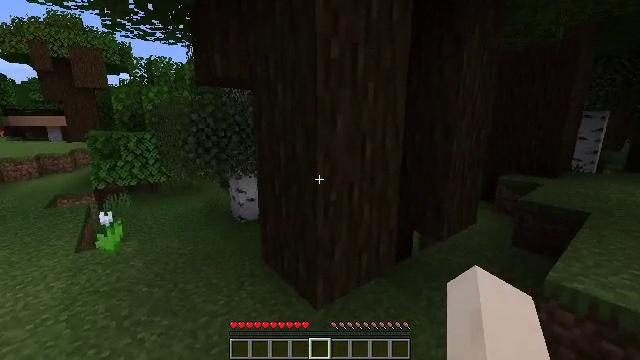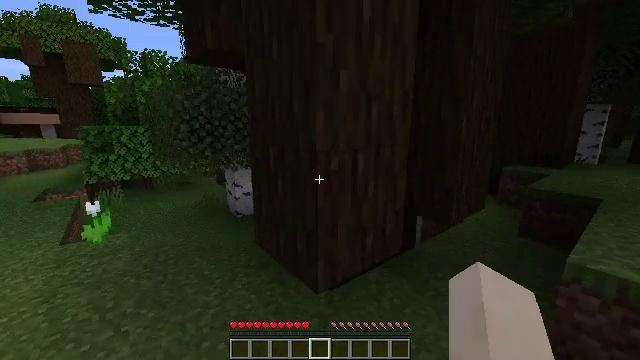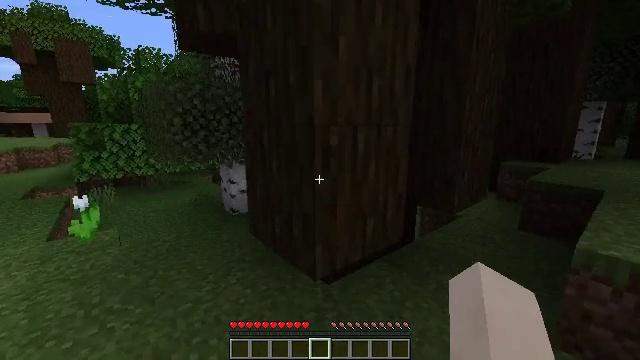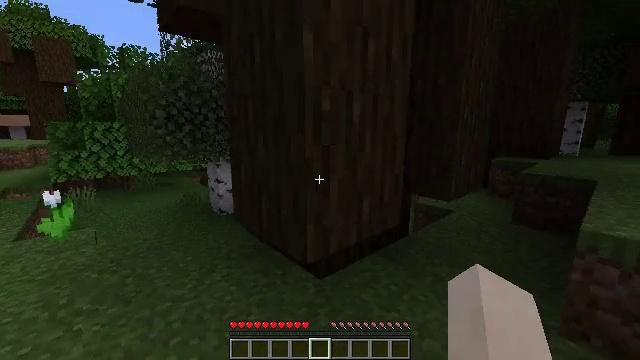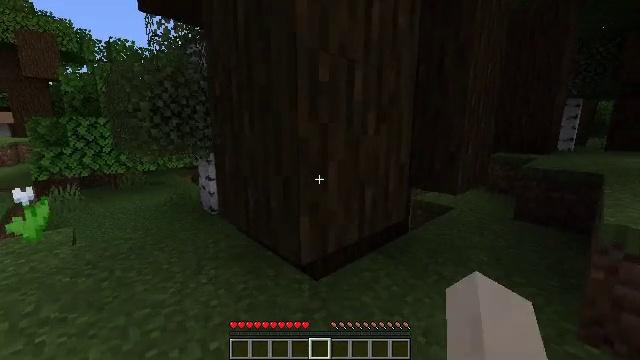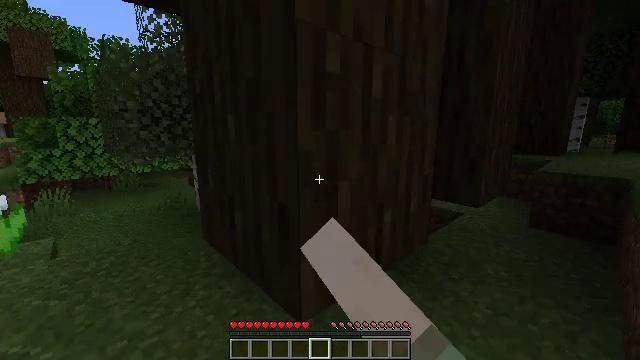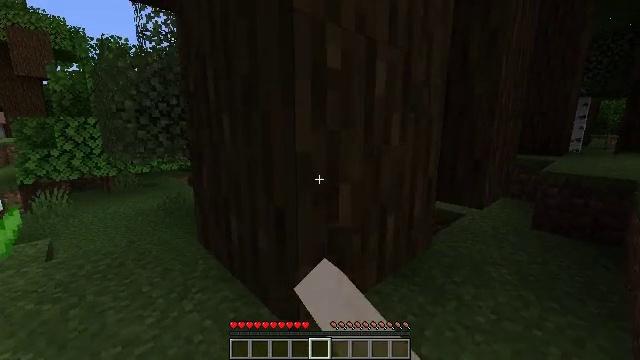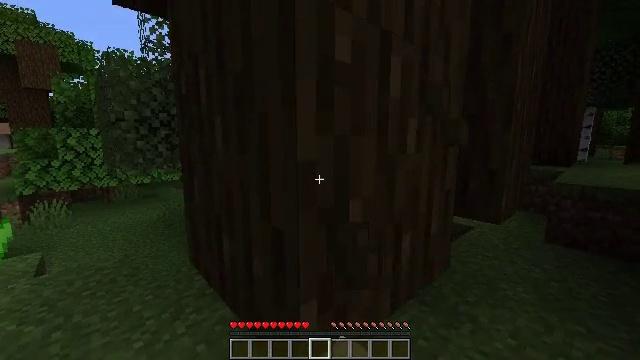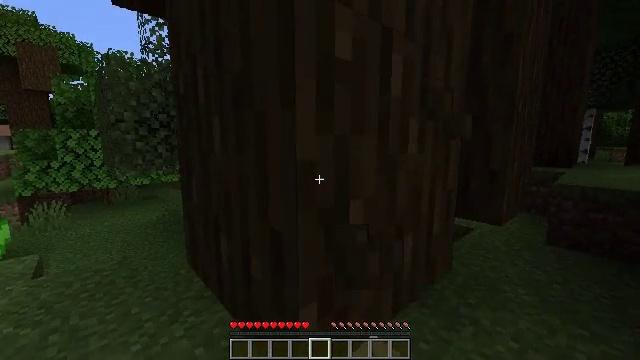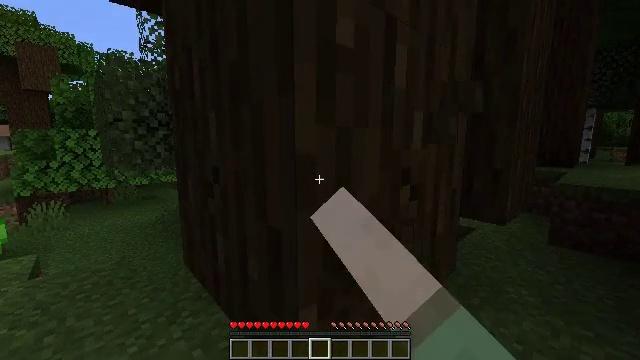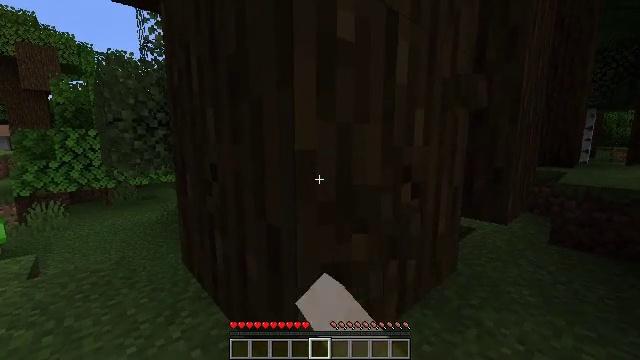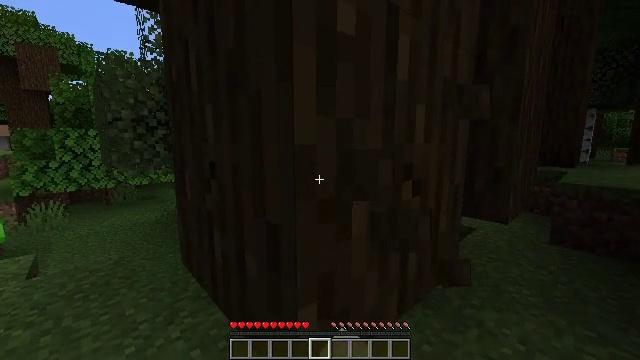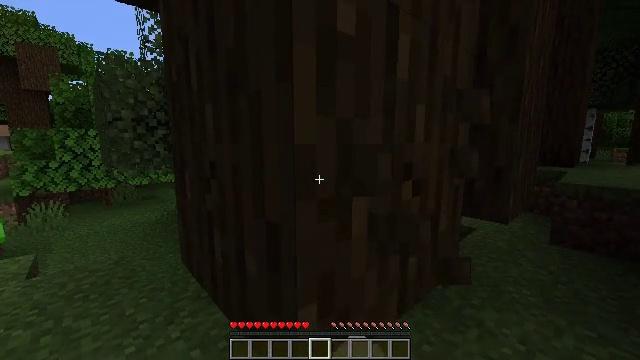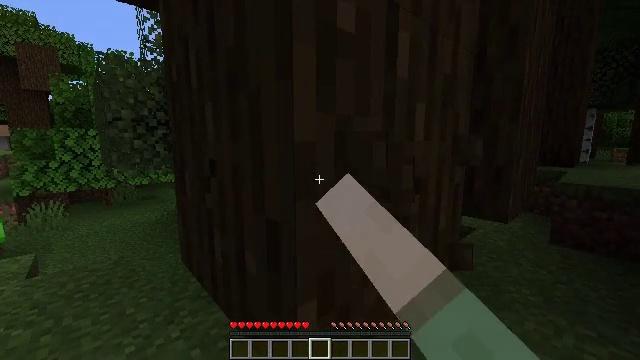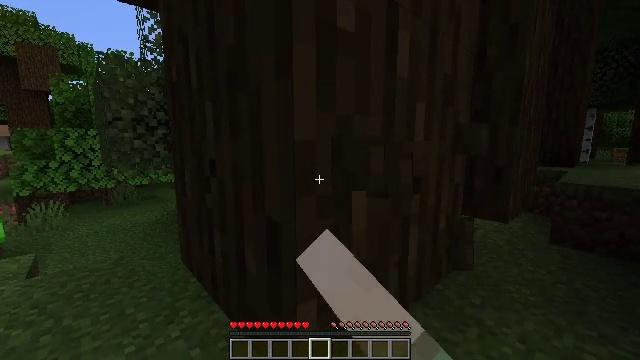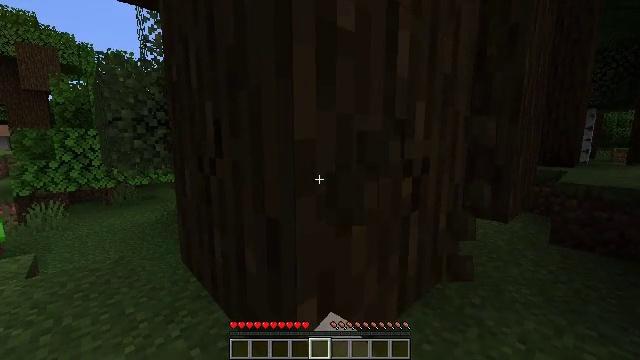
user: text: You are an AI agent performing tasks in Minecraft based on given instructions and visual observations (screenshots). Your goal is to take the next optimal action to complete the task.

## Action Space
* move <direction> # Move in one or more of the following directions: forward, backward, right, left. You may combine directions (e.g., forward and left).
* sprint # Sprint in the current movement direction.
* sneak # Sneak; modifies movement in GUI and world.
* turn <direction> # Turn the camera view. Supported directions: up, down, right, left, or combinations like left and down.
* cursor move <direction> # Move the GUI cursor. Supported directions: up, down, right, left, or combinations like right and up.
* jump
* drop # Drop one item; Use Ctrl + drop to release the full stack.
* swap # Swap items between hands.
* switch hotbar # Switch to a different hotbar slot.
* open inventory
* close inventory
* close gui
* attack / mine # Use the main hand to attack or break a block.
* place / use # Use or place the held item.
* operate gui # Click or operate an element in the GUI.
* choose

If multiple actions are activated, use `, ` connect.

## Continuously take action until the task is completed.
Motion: motion action
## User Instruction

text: Chop down the dark oak log.
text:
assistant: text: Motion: move forward
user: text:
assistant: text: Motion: move forward
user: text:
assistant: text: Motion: move forward, turn right and up
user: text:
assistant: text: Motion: move forward, turn right, attack / mine
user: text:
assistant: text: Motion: move forward, attack / mine
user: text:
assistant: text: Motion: attack / mine
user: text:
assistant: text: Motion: turn up, attack / mine
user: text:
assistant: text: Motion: attack / mine
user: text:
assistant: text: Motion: attack / mine
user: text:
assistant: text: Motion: attack / mine
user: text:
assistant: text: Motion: attack / mine
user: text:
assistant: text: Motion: attack / mine
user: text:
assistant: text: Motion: attack / mine
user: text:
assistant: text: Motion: attack / mine
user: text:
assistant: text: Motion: attack / mine
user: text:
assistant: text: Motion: attack / mine
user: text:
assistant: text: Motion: attack / mine
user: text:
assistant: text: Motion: attack / mine
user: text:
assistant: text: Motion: attack / mine
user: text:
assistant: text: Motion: turn left, attack / mine
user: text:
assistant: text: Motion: attack / mine
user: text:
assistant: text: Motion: attack / mine
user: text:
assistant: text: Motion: attack / mine
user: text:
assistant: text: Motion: attack / mine
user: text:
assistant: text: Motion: attack / mine
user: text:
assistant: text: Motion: attack / mine
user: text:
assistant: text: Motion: attack / mine
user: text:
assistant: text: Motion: attack / mine
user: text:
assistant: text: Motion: attack / mine
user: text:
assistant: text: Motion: attack / mine